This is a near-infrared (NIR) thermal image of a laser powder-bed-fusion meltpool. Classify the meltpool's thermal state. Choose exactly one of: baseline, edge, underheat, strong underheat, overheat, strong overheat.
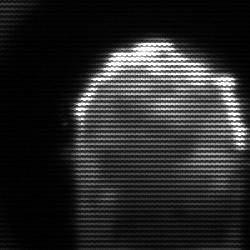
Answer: baseline